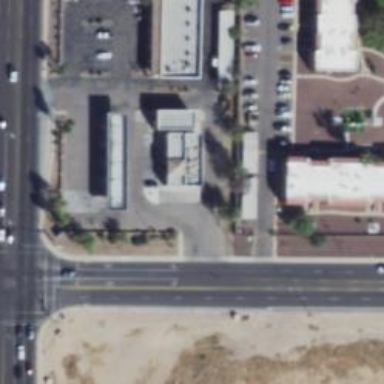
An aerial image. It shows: Convenience shop.